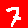
Digit: 7